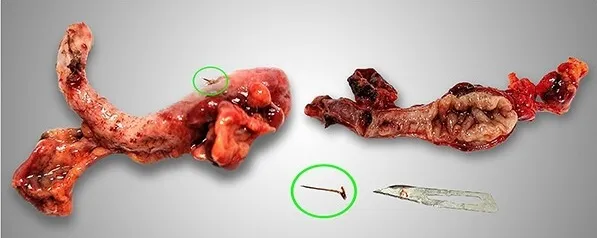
Photograph of the surgical specimen showed appendicitis due to fish bone (circles).
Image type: medical_photograph (other_medical_photograph)